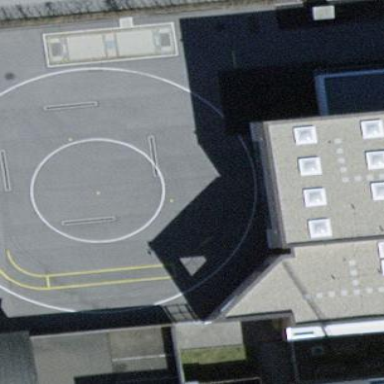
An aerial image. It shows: Image showing helipad at airport.